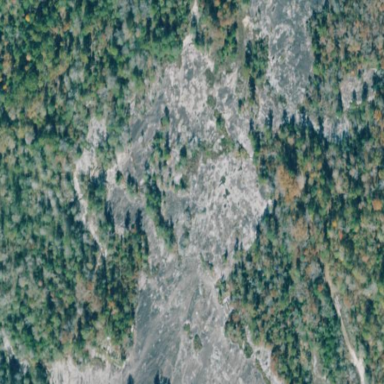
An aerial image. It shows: Natural scree.